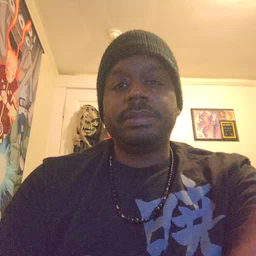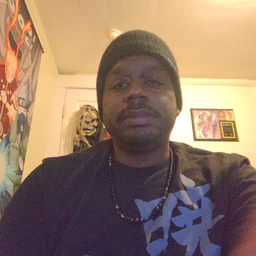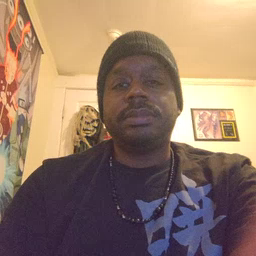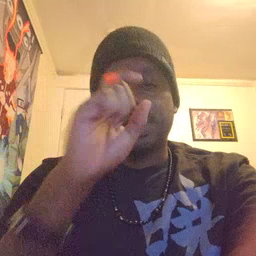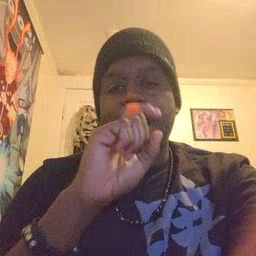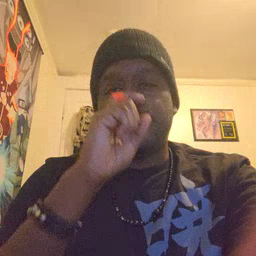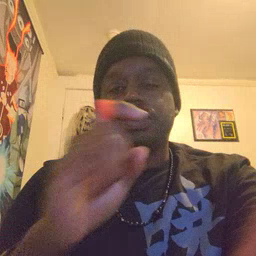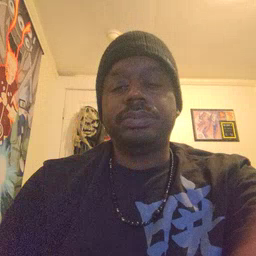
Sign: doll